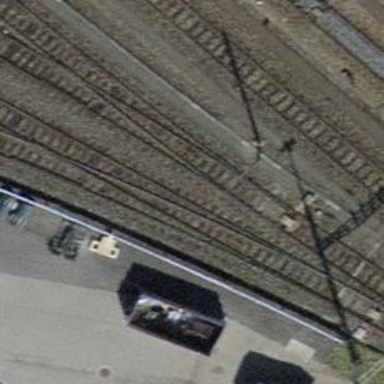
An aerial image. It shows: Railway switch.